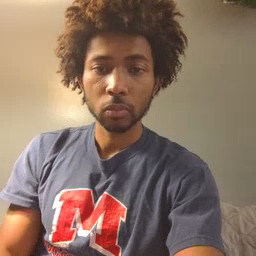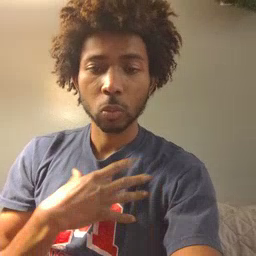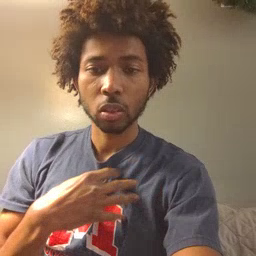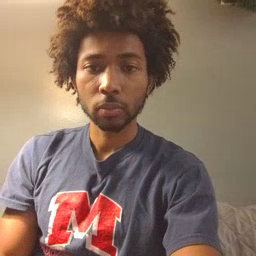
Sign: white